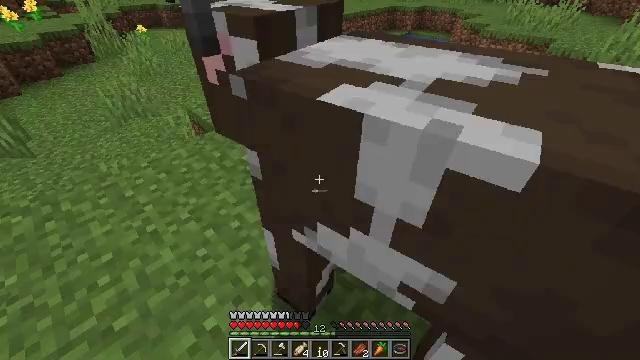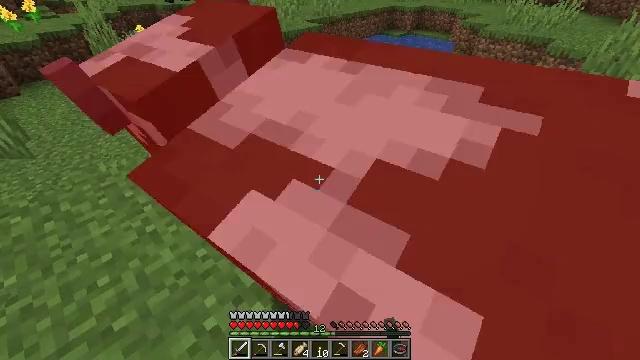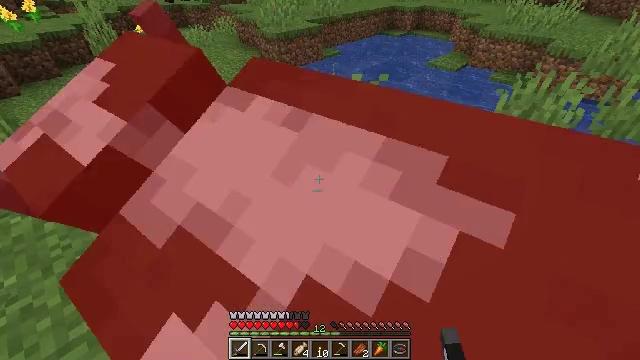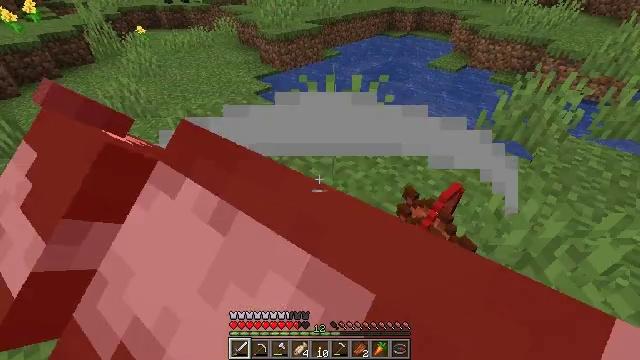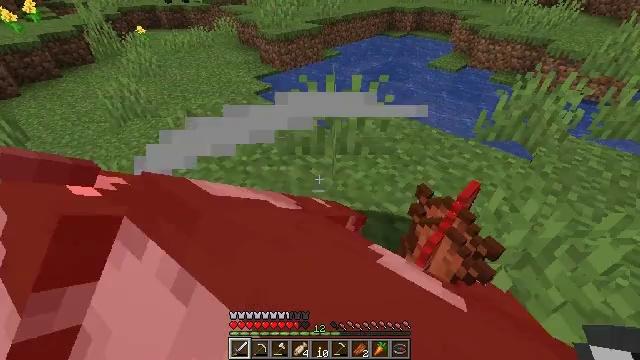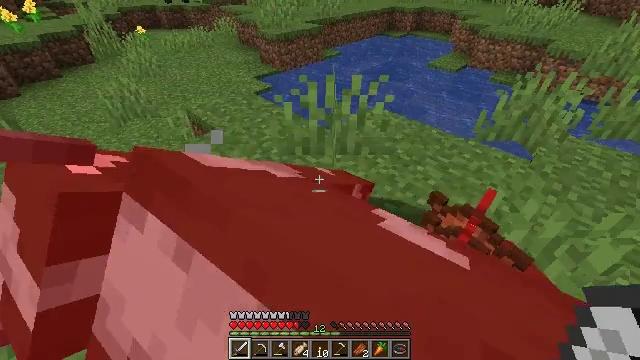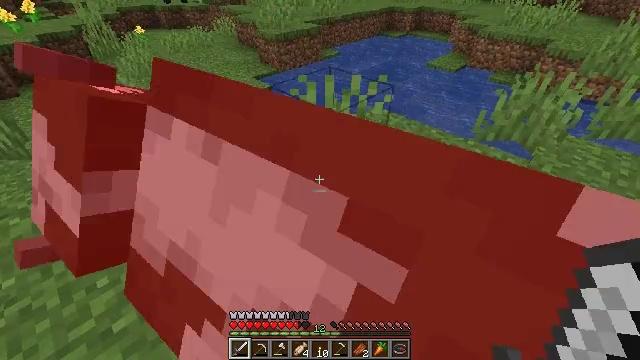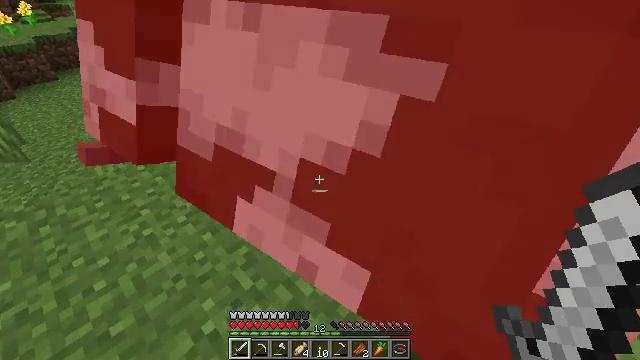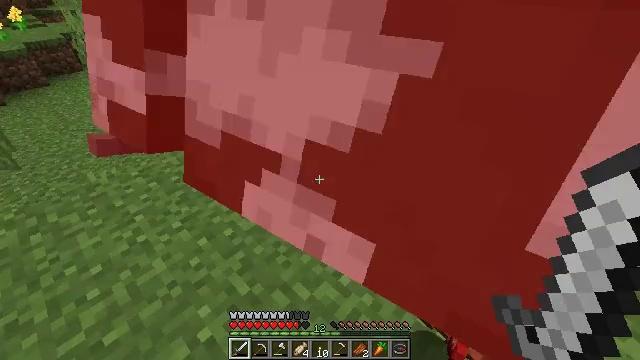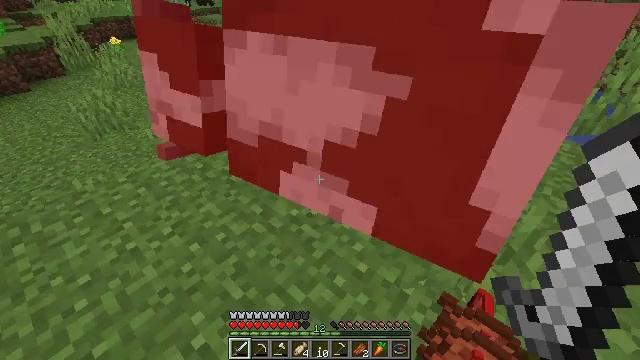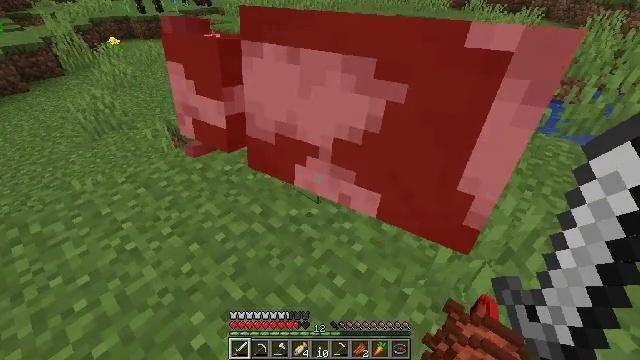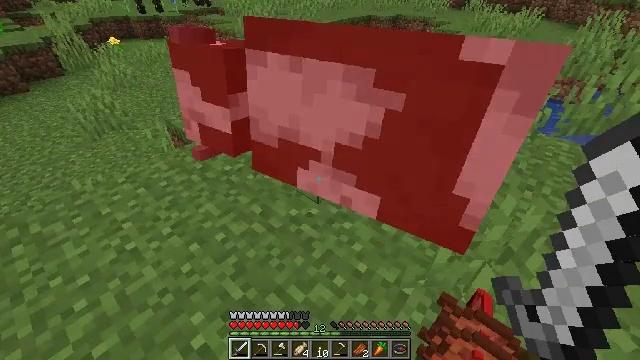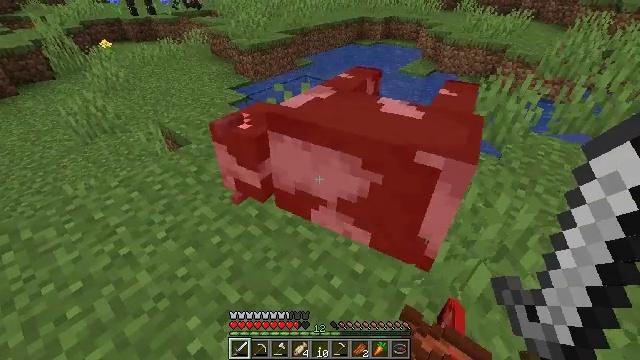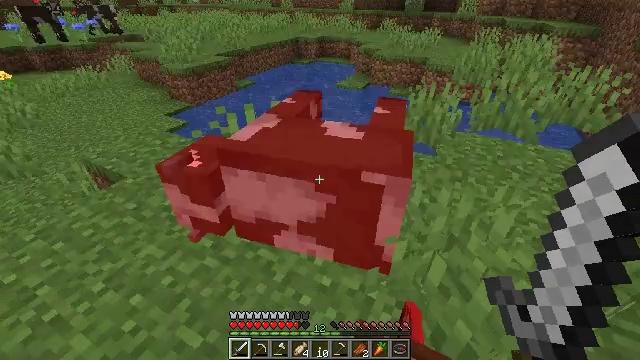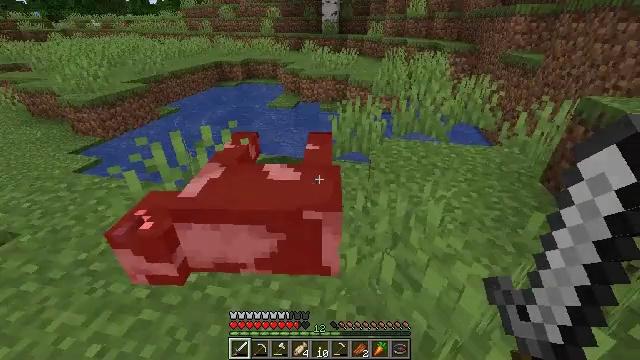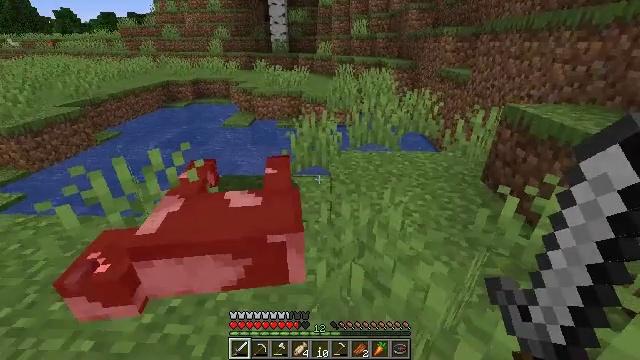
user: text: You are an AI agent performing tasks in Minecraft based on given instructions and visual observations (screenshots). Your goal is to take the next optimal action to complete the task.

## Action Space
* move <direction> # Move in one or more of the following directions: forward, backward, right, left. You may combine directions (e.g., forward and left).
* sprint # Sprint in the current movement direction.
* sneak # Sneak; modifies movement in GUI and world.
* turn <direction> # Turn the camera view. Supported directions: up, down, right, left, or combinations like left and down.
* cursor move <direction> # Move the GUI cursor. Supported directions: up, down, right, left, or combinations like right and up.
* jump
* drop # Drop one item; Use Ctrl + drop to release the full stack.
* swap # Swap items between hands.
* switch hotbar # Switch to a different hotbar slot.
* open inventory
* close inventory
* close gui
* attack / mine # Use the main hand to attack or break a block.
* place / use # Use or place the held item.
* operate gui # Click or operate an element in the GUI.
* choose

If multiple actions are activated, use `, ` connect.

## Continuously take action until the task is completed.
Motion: motion action
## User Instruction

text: Collect the rose bush for decoration.
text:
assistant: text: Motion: no_op
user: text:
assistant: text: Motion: no_op
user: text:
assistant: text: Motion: no_op
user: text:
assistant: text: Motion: no_op
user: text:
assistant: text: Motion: no_op
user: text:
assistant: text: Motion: no_op
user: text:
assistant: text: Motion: no_op
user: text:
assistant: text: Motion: turn right
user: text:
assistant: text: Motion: turn right
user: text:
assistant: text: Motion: no_op
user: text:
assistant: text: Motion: no_op
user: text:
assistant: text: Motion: turn right
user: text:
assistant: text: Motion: turn right and up
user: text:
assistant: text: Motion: turn right and up
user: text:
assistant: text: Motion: turn right and up
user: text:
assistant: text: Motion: move forward, turn right and up
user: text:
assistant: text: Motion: move forward, turn right and up
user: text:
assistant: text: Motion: move forward, turn right and up
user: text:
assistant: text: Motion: move forward, turn right and up
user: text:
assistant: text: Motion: move forward, turn right and up
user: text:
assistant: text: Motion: move forward, turn right and up
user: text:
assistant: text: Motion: move forward, turn right and up
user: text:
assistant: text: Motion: move forward, turn right and up
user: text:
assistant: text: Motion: move forward, jump
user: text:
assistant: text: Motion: move forward, jump
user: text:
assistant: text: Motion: move forward, jump
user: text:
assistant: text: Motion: move forward, jump
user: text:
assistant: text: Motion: move forward, jump
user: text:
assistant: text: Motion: move forward
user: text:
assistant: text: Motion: move forward